Field crop: maize
Growth stage: 2
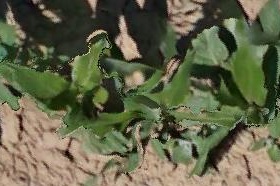
Species: maize